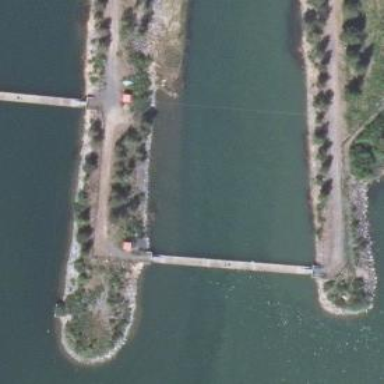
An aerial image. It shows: Man-made pier.